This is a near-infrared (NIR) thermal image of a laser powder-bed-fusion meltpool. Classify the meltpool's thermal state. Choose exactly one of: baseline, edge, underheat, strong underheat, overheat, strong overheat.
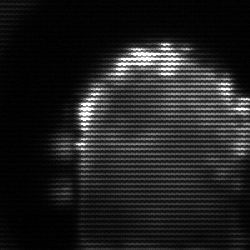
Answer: baseline